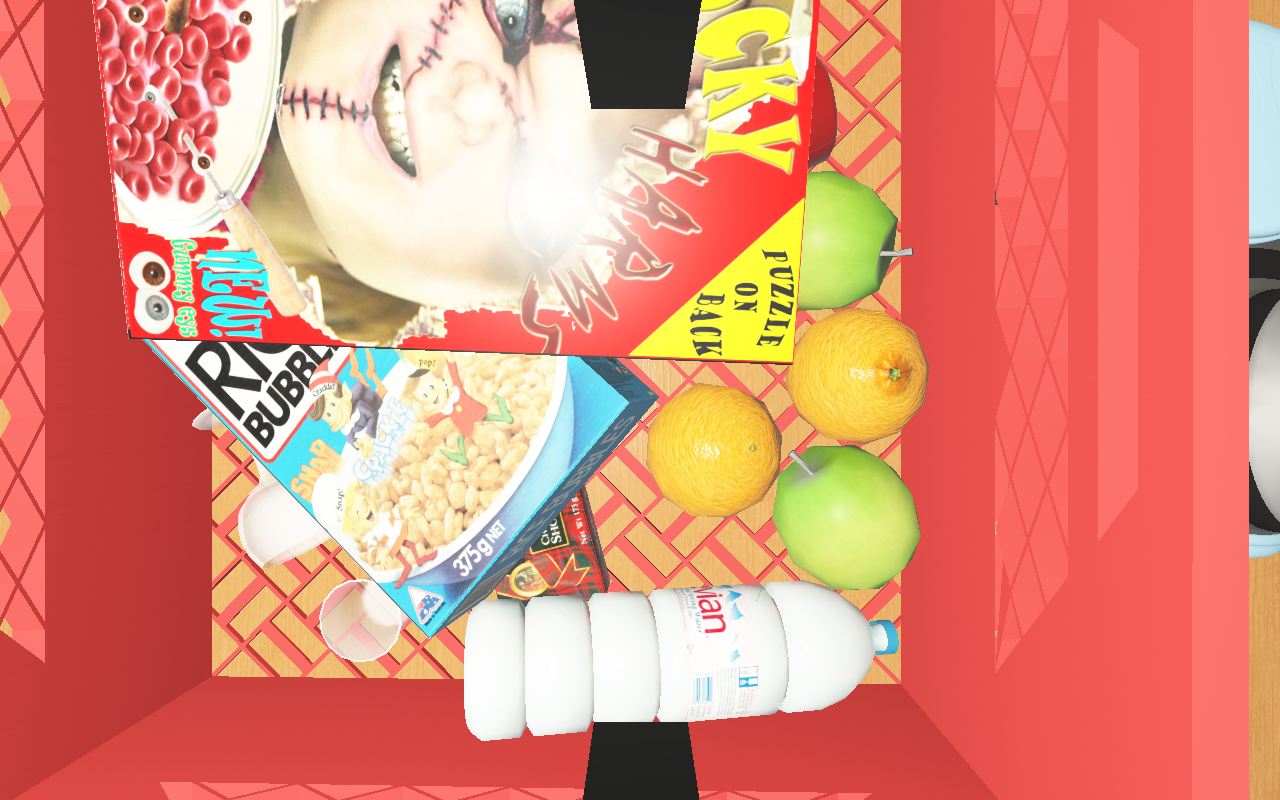
Objects in the scene:
carafe
water bottle
apple
apple
orange
orange
glass
wineglass
honey jar
jam jar
cereal box